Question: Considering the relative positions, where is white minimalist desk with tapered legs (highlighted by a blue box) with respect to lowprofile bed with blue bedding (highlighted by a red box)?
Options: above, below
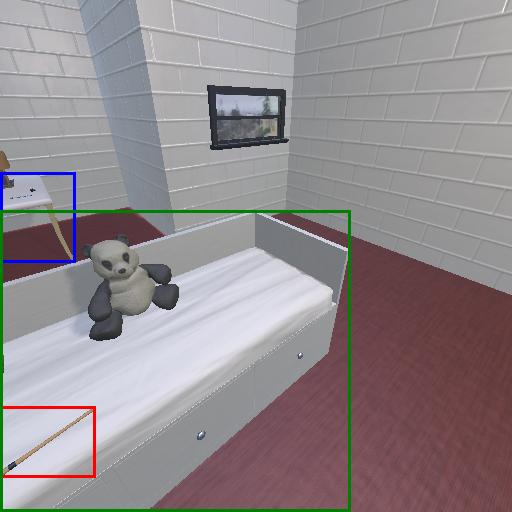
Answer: above